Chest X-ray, AP view. Patient: 57 years old, sex M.
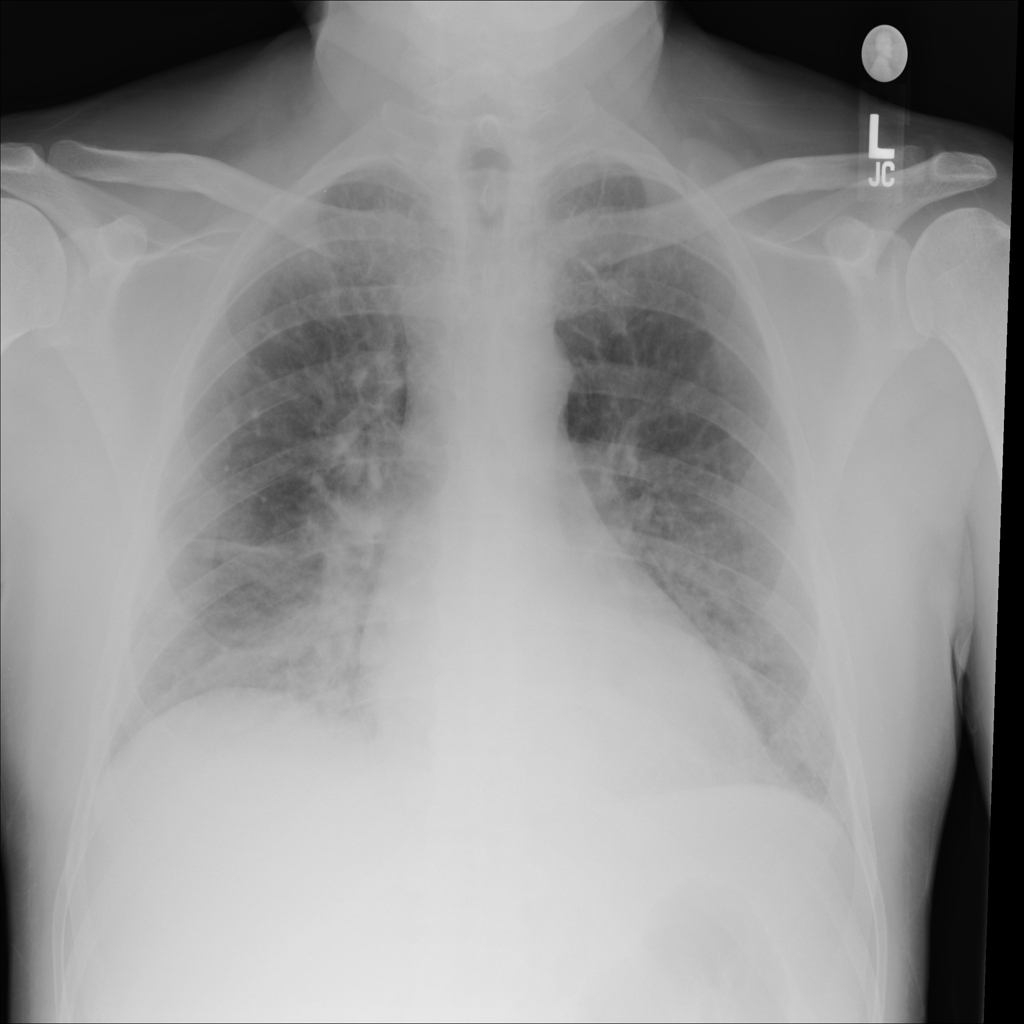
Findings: No Finding